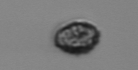
Label: Pseudochattonella_farcimen